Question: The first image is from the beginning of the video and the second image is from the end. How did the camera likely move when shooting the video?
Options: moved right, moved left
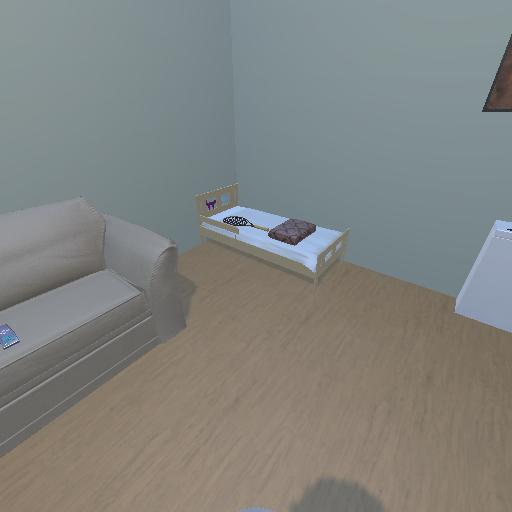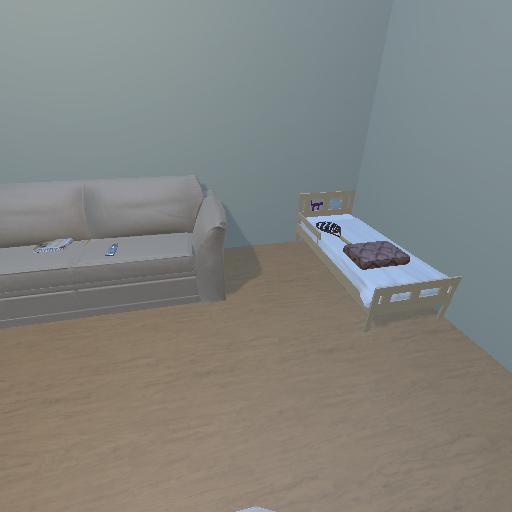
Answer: moved right